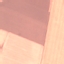
Land use / land cover class: AnnualCrop